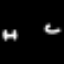
Label: bed